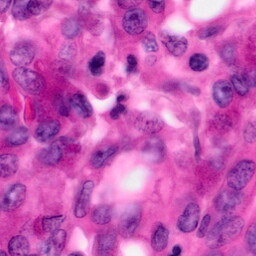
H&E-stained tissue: Pancreatic